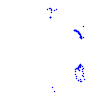
Particle: kaon